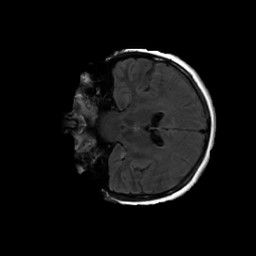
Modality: FLAIR
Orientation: coronal
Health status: ill
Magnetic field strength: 3 T